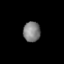
Tissue: prostate
Cell type: Epithelial cells
Senescence score: 0.3544
Nuclear area (px): 340
Mean DAPI intensity: 127.509